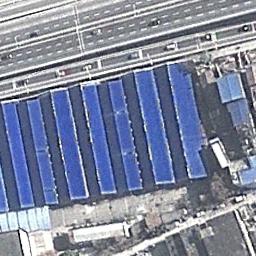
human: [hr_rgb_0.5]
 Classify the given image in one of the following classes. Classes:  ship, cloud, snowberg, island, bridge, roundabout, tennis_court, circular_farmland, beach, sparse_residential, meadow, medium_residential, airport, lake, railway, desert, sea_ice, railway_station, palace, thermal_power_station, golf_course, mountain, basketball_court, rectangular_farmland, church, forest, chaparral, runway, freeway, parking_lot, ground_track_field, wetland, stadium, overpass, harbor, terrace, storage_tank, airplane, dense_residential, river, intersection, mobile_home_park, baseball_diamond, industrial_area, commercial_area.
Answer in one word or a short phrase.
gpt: industrial_area